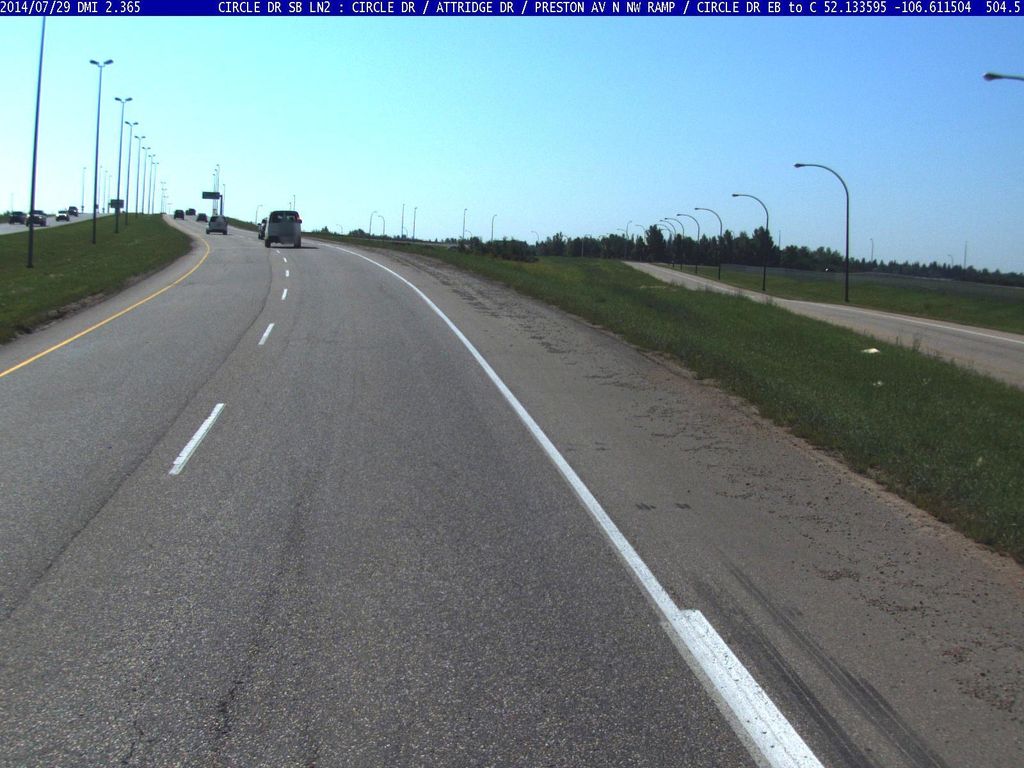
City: saskatoon